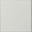
Piece: xx